Question: If you have ever used the Google Hangouts chrome app you can see that an icon is added to the status bar (not sure if status bar is the correct name).

Is there an api for this? how can I make my chrome app appear over there?
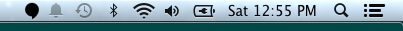
Answer: You would have to include a <URL>.
There's some specific documentation on including these types of plugins in a Chrome app <URL>.